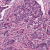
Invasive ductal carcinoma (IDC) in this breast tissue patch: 1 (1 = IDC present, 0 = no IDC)